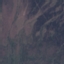
Land use / land cover: HerbaceousVegetation